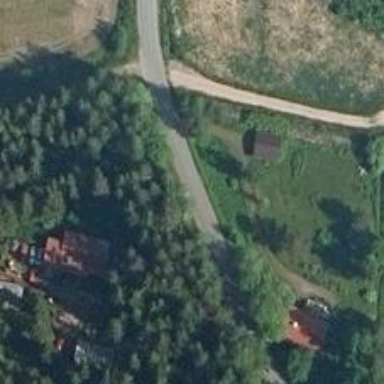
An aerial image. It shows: Driveway leading to service road.